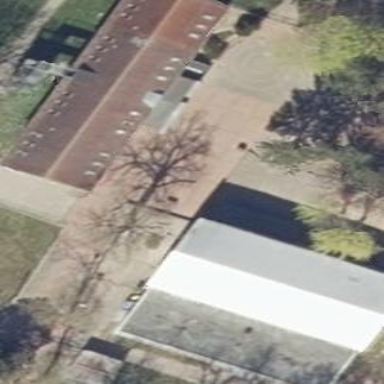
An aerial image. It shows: School.